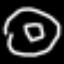
Label: donut